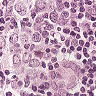
Metastatic tissue present: yes